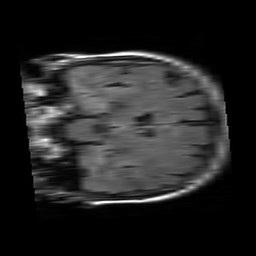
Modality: FLAIR
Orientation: coronal
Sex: female
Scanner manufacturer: philips
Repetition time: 11 s
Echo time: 0.125 s